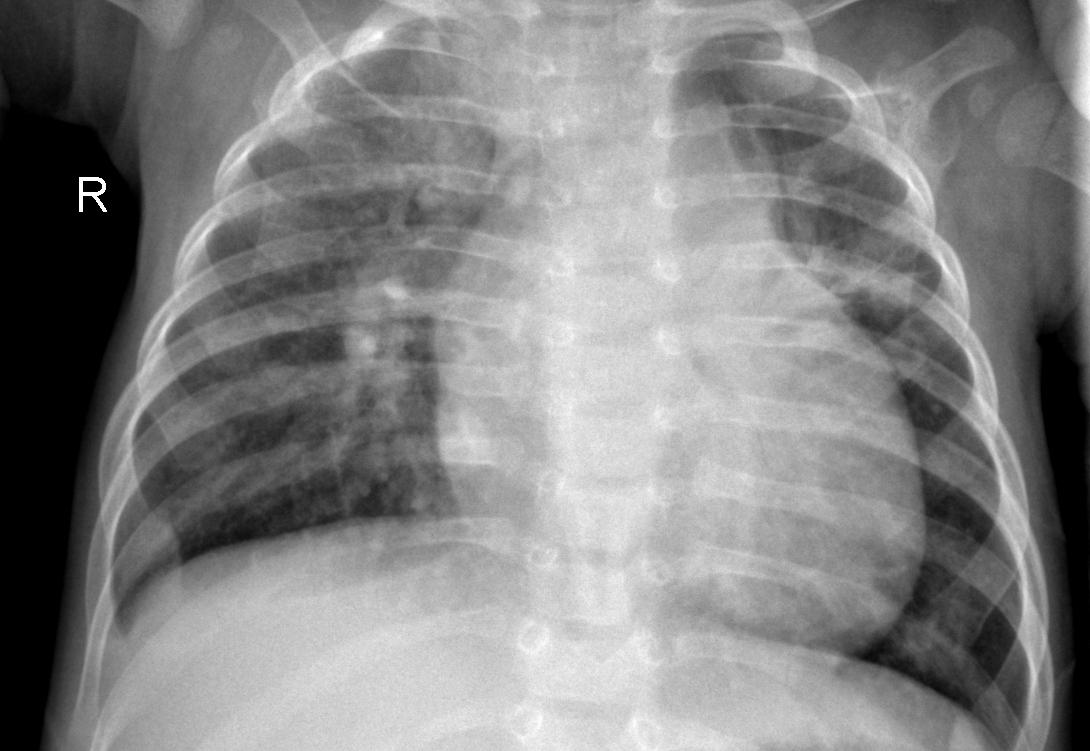
Diagnosis: PNEUMONIA